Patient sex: M
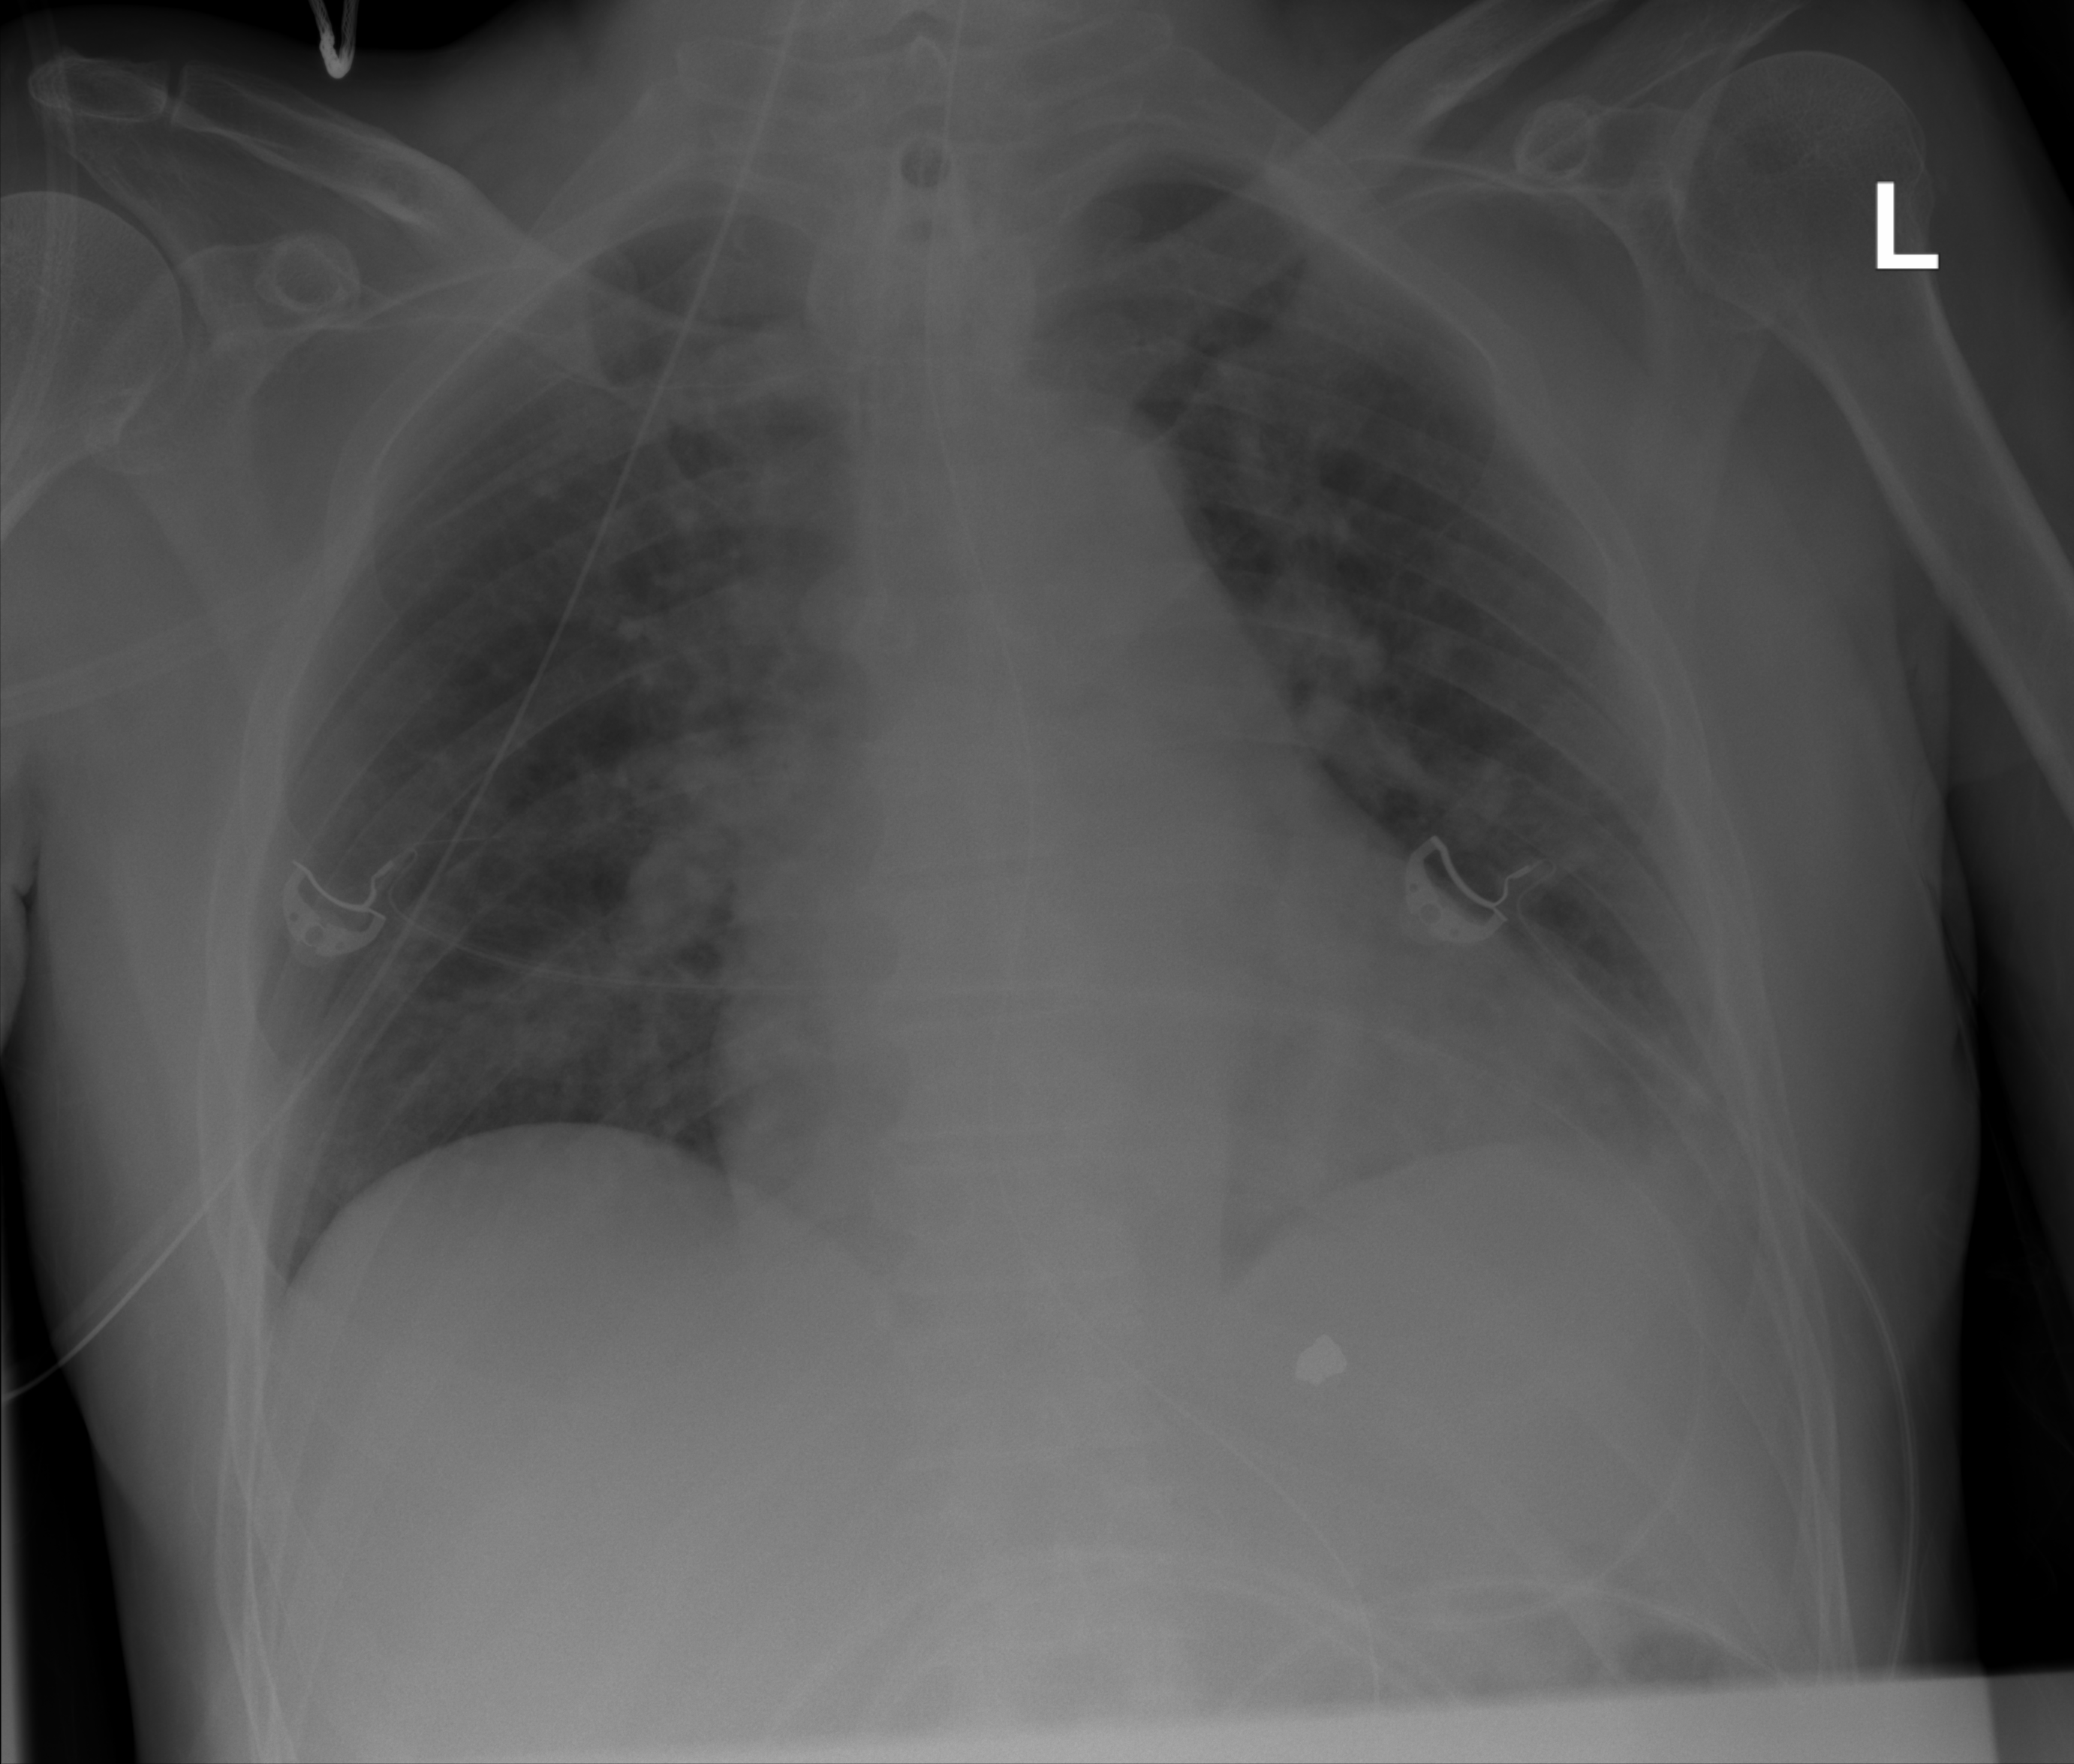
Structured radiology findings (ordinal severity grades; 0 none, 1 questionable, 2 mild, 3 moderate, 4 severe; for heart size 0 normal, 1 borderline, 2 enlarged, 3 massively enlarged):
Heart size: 2
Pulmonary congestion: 0
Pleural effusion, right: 0
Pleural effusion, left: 2
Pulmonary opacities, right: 0
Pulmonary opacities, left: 0
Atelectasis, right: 0
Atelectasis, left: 2